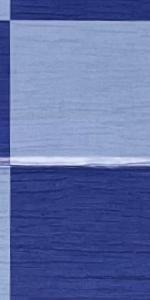
Label: Empty